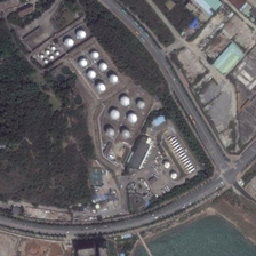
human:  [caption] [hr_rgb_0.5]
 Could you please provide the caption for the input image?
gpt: Many storage tanks in front of the factory.

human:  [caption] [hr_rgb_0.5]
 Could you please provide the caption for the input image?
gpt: Many storage tanks in front of the factory.

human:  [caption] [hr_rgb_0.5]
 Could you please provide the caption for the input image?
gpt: Several storage tanks in front of the factory.

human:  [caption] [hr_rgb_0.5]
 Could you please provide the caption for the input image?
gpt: Many pallets in front of the factory.

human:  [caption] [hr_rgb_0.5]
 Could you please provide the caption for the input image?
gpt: Many storage tanks in front of the factory.